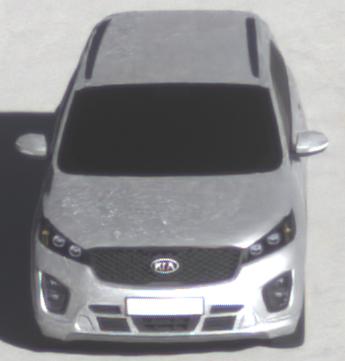
Make: KIA
Model: Sorento 2.2 CRDi
Detailed model: Sorento (UM)
Model produced from: 2015/03
Model produced until: 2017/10
Doors: 5
Color: white
Road condition: dry road
Daytime: morning or afternoon
Contrast: high contrast